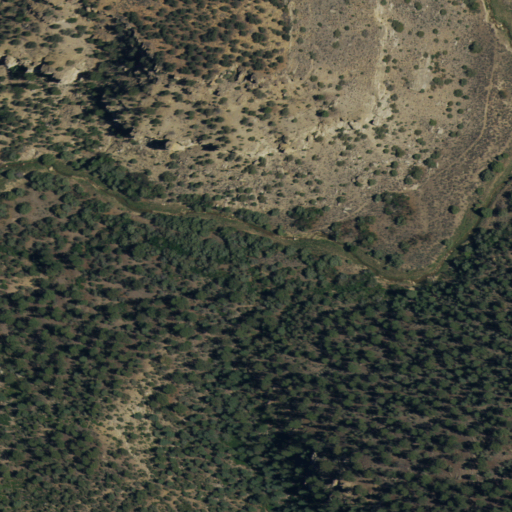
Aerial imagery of valley in New Mexico named Long Canyon containing evergreen forest, shrub, woody wetlands, and herbaceous wetlands